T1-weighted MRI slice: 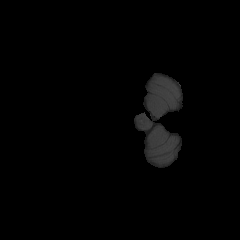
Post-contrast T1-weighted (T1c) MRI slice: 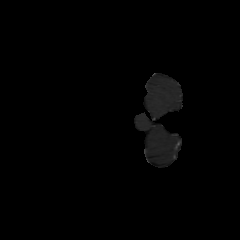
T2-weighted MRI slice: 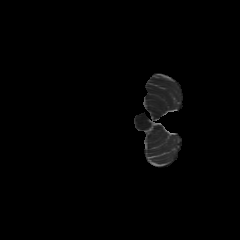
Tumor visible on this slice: no